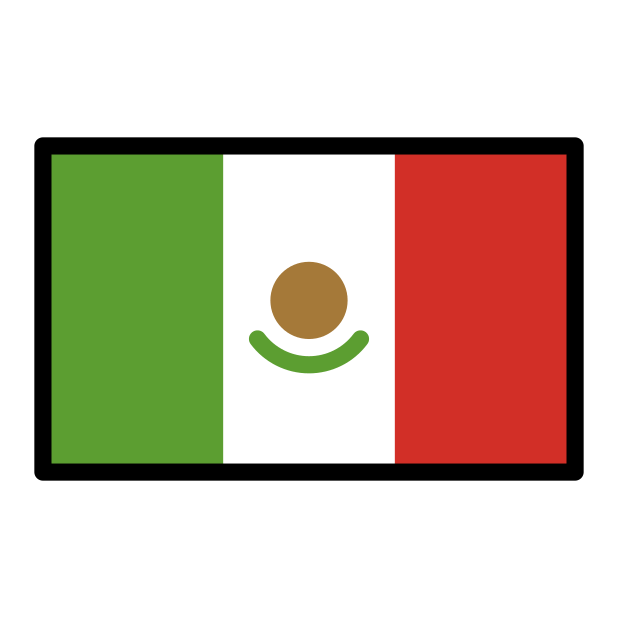
flag: Mexico